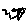
Label: zigzag